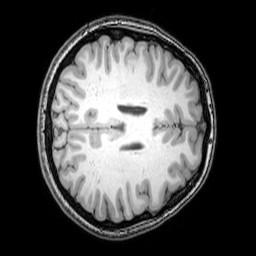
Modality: T1w
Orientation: axial
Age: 25
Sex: female
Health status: healthy
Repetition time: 0.081 s
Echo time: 0.037 s